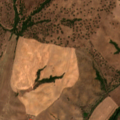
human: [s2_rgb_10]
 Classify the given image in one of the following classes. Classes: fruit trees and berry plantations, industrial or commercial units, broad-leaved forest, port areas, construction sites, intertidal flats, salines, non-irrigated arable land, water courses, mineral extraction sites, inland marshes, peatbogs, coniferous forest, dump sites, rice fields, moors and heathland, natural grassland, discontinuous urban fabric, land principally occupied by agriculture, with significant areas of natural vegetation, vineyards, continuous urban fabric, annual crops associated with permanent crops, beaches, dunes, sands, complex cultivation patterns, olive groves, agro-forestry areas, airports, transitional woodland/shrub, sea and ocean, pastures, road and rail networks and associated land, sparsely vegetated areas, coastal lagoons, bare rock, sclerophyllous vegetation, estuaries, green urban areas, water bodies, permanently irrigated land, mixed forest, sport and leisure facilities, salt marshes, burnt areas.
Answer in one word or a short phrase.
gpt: non-irrigated arable land, olive groves, agro-forestry areas